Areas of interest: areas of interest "Jiuquan Iron & Steel Co., Ltd. Exhibition Hall"
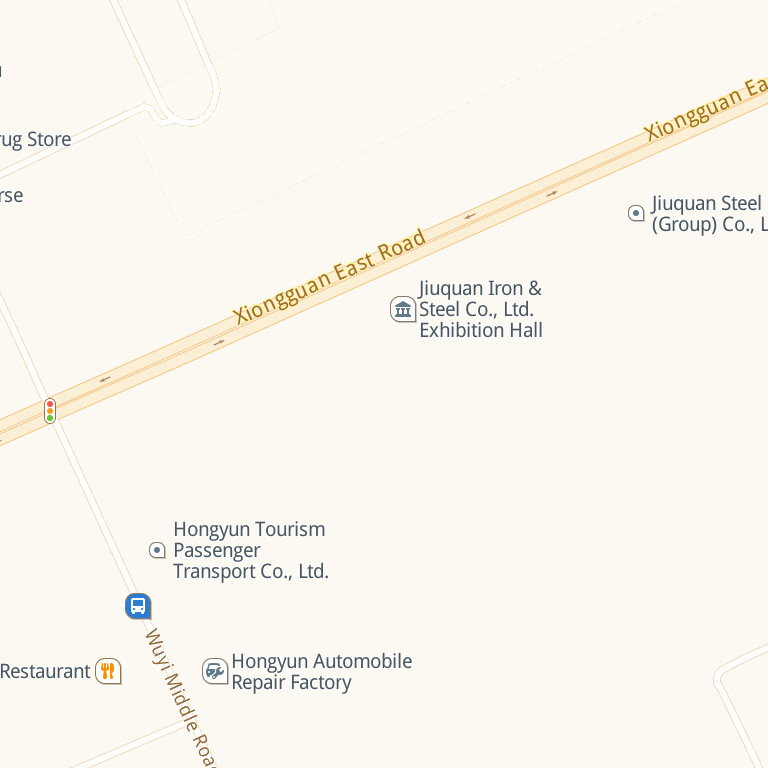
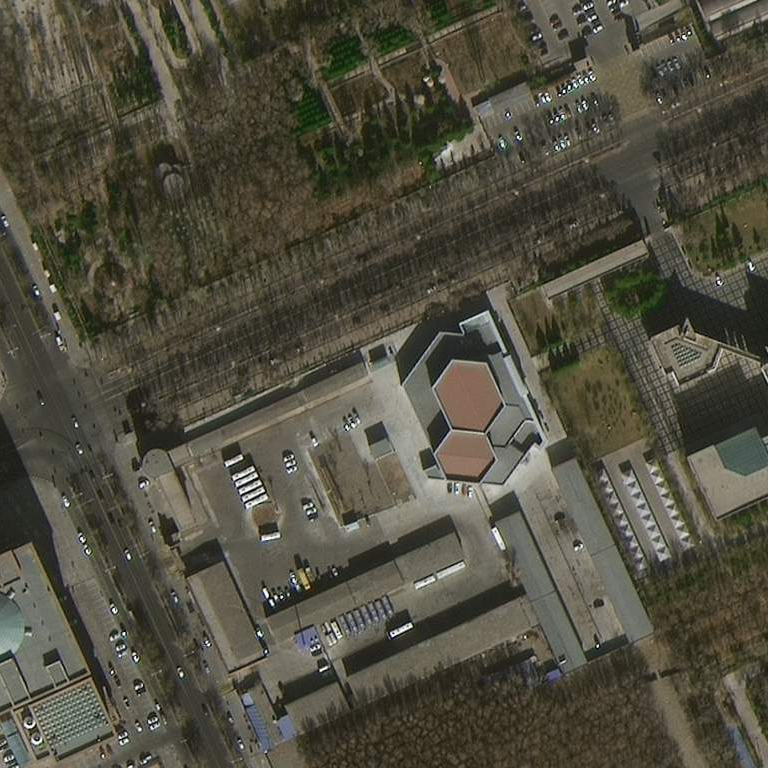